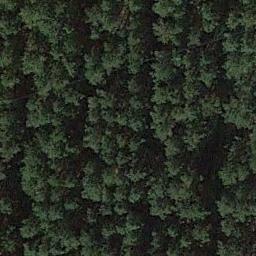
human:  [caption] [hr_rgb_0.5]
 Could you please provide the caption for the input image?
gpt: The forest has a lot of well-arranged green trees .

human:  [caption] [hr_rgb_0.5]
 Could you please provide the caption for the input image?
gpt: This is a dense forest .

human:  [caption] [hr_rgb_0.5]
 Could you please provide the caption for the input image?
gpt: Many green trees are in a forest .

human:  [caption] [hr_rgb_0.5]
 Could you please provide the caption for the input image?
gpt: The forest is full of green trees .

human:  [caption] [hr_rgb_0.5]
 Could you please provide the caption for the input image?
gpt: A forest with many rows of green trees .